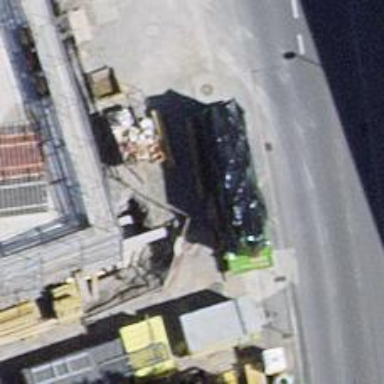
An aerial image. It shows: Bicycle parking facility.